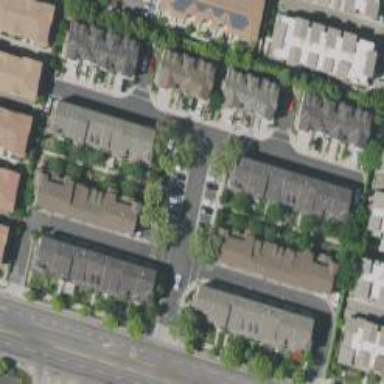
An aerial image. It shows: Condominium within residential area.